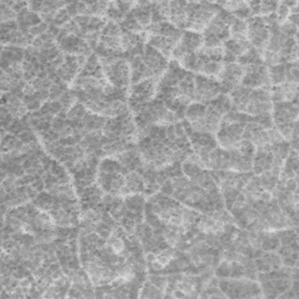
Label: frost